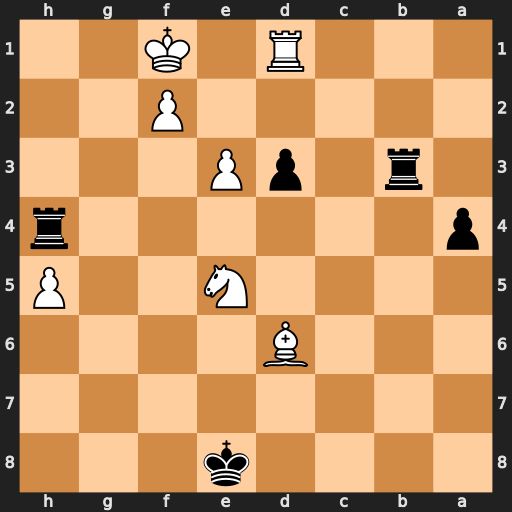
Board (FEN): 4k3/8/3B4/4N2P/p6r/1r1pP3/5P2/3R1K2
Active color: b
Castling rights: -
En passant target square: -
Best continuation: Rh1+ Kg2 Rxd1